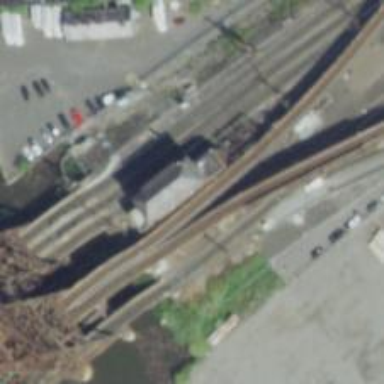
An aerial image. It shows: Viaduct bridge for electrified rail.